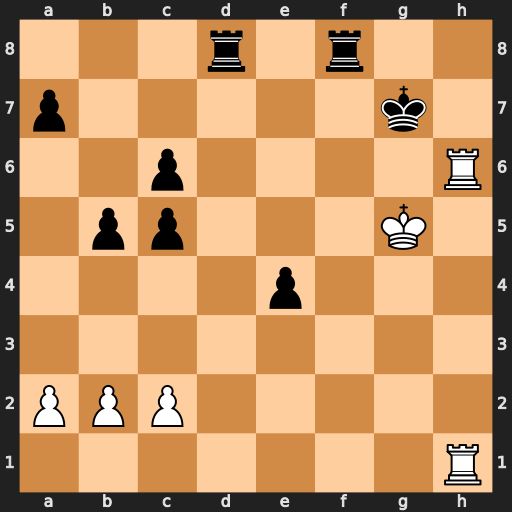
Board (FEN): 3r1r2/p5k1/2p4R/1pp3K1/4p3/8/PPP5/7R
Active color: w
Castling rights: -
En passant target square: -
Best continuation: Rg6+ Kf7 Rh7+ Ke8 Re6#